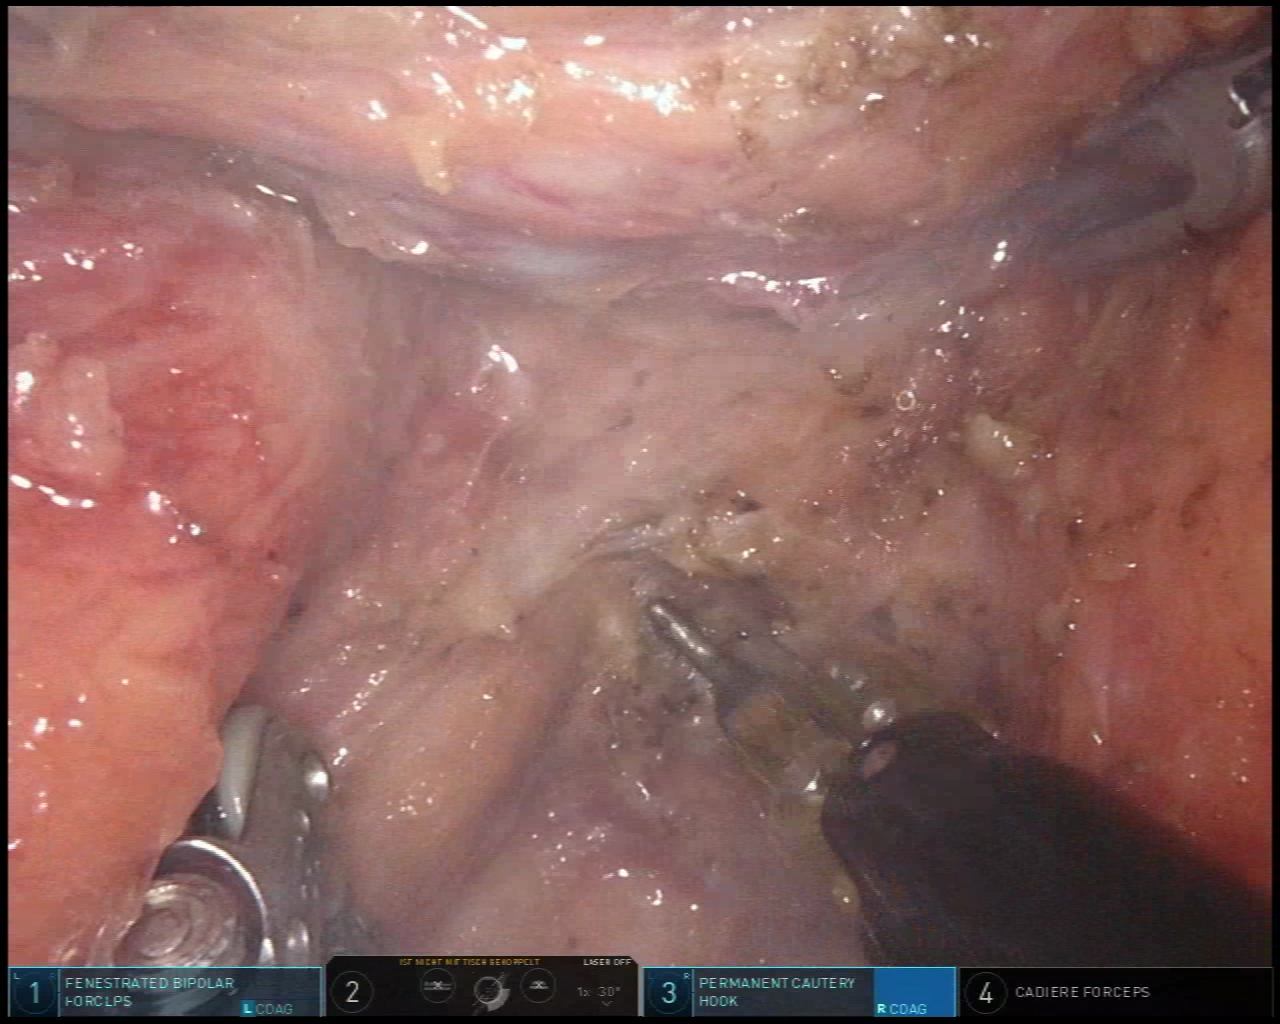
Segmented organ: vesicular_glands
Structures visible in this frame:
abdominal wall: no
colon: no
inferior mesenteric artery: no
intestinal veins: no
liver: no
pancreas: no
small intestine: no
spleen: no
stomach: no
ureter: no
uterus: no
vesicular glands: yes